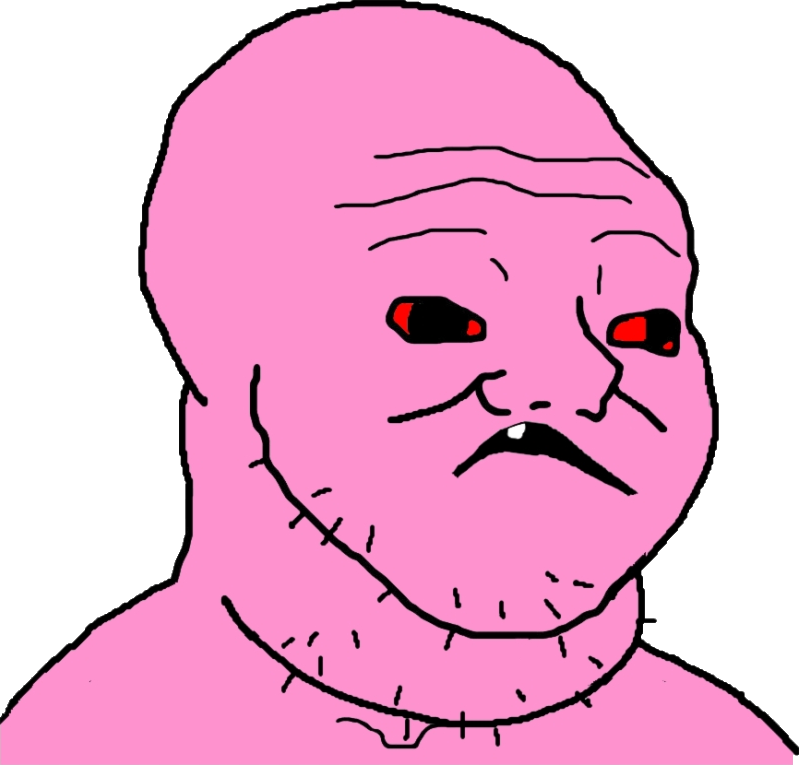
Label: 5_Rage